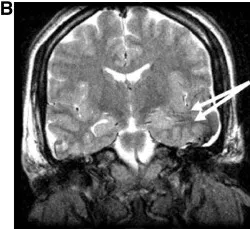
B: T2 Coronal MRI status-post implantation of intracranial electrodes.
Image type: radiology (mri)